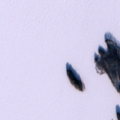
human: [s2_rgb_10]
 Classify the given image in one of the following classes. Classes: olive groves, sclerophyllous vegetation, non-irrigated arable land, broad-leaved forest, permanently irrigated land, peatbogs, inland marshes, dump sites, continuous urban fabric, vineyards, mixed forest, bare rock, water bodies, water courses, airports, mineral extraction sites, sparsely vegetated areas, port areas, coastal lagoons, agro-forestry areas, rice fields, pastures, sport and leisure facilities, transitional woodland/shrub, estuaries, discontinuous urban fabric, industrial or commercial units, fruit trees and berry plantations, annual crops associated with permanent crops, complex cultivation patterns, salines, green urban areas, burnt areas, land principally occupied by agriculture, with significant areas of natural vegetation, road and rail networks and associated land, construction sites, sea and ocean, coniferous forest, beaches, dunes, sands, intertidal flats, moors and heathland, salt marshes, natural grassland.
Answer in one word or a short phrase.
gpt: water bodies